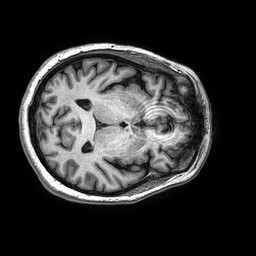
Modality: T1w
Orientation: axial
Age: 60
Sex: female
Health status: ill
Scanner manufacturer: philips
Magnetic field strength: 3 T
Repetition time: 0.006582 s
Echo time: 0.002975 s